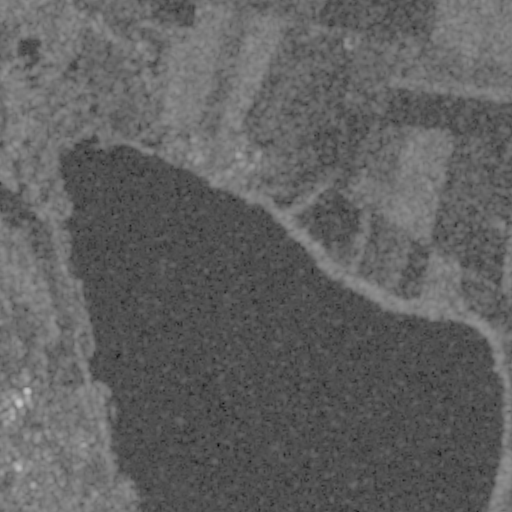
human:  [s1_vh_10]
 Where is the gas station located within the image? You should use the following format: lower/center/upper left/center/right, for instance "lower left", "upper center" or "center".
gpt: The gas station is located in the lower left of the image.
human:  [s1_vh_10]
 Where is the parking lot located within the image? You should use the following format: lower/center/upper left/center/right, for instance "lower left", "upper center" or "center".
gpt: The parking lot is located in the lower left of the image.
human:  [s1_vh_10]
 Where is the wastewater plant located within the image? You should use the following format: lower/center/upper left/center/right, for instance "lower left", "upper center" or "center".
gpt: The wastewater plant is located in the center left of the image.
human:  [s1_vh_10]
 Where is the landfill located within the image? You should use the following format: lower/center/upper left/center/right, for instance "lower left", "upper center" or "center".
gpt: There is no landfill in the image.

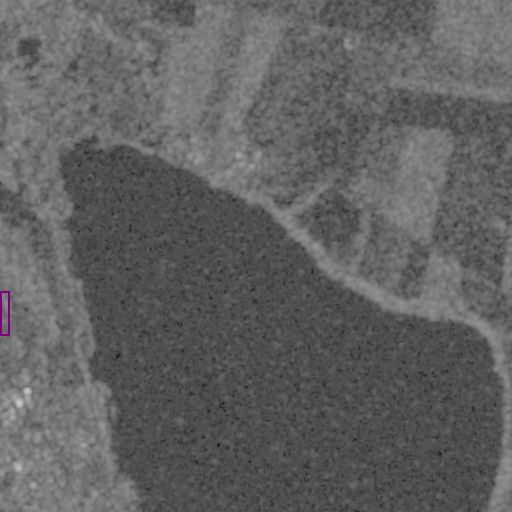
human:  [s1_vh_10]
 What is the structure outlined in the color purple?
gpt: The structure outlined in purple is a wastewater plant.
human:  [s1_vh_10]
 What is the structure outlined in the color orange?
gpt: There is no orange outline.